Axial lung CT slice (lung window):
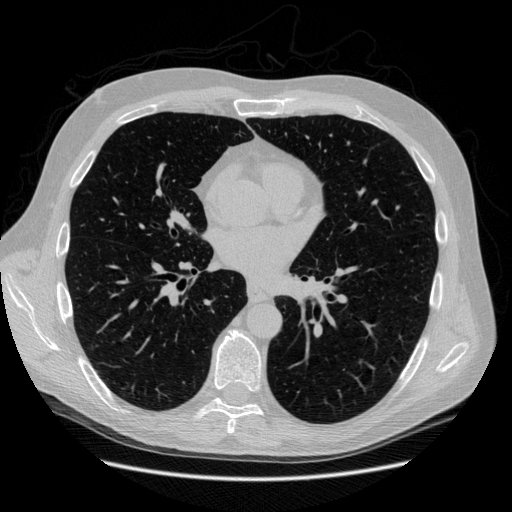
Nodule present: no